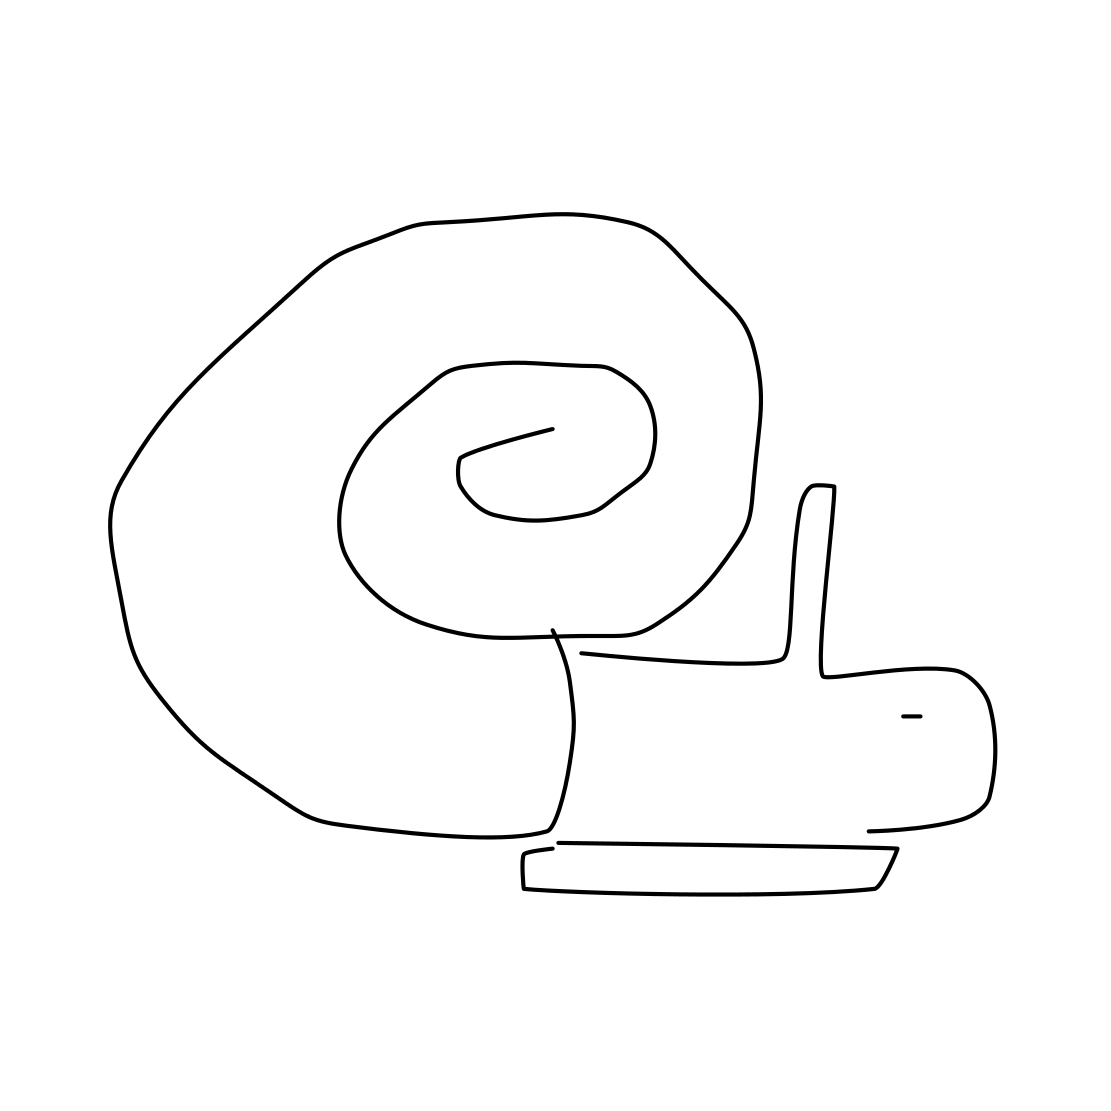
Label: snail